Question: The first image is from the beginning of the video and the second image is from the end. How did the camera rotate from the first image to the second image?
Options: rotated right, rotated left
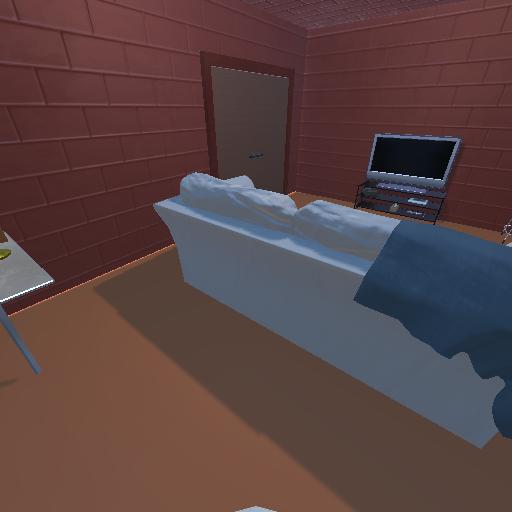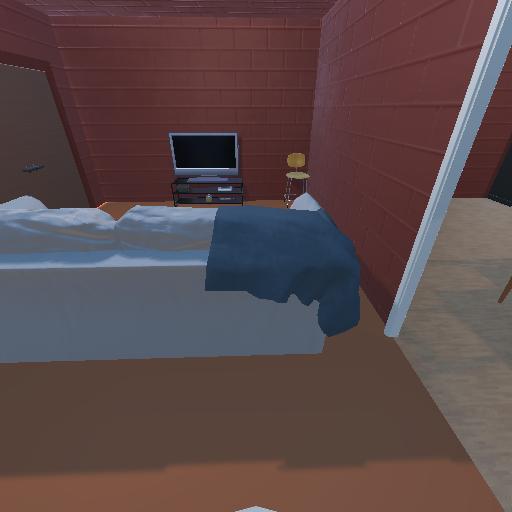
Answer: rotated right